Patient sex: F
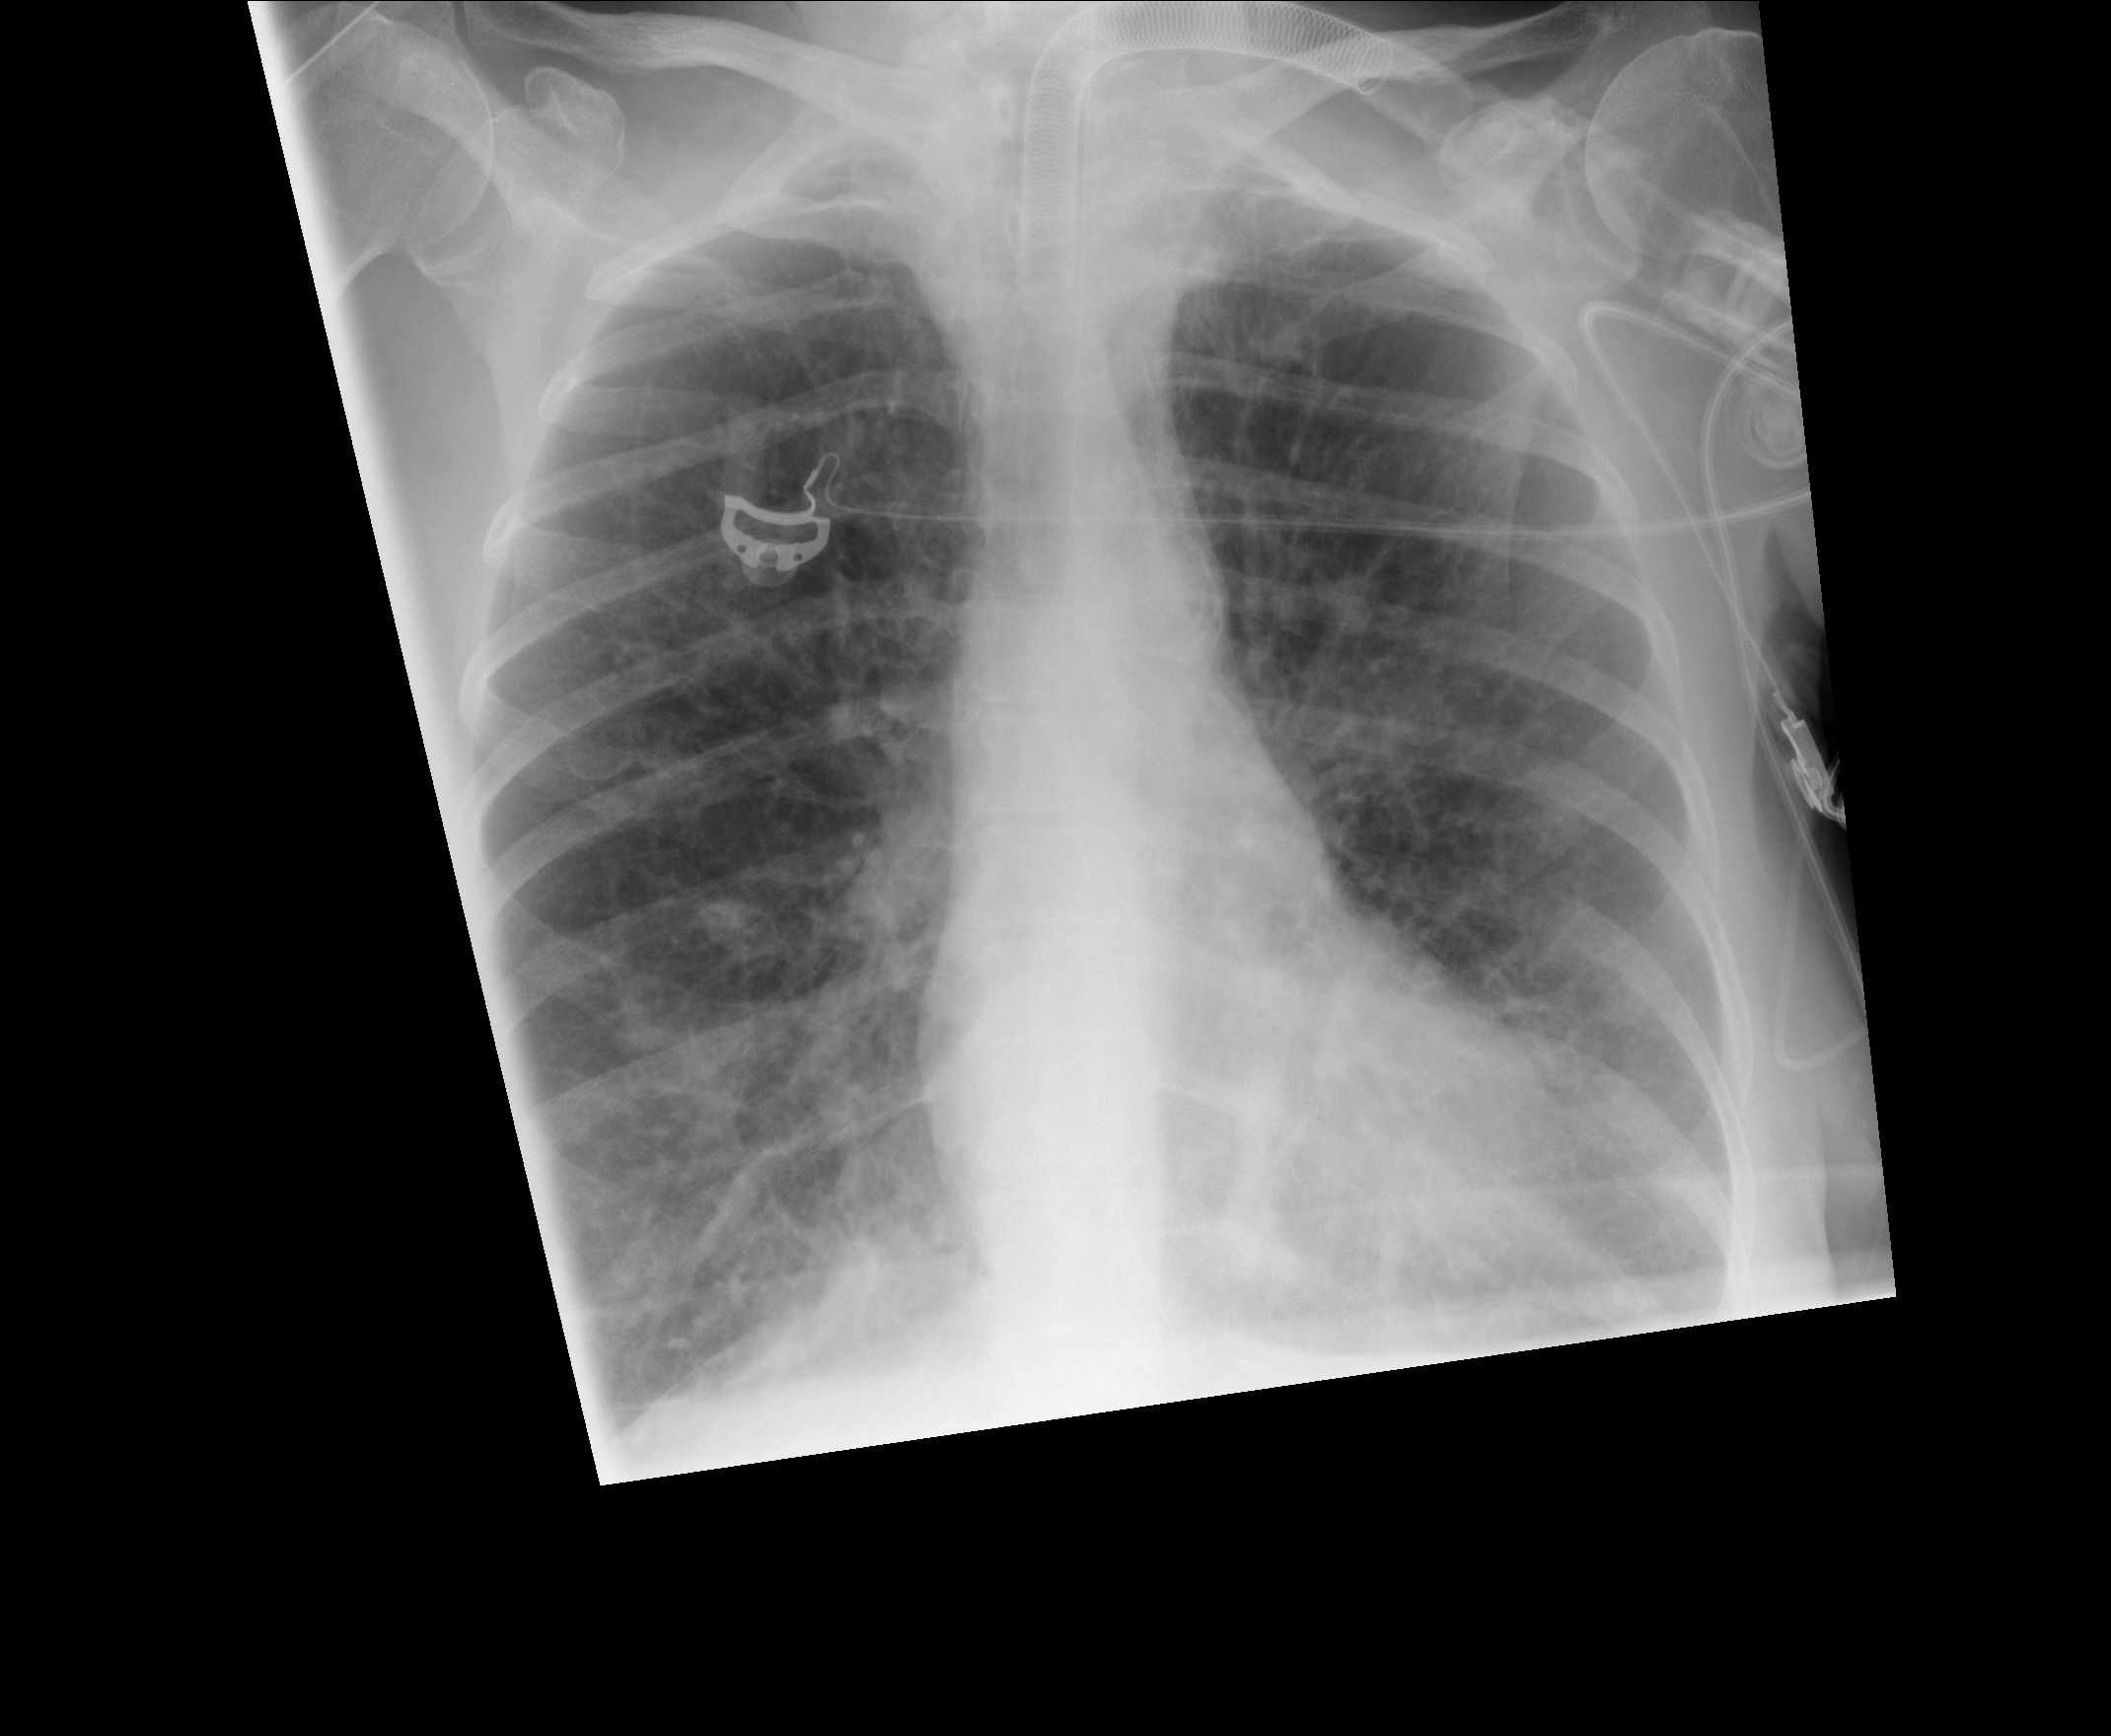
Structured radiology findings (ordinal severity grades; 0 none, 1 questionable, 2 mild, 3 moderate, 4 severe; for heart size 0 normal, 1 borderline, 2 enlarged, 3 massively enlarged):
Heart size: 0
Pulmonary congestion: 2
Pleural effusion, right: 0
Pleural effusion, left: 2
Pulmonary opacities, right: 3
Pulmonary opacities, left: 0
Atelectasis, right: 2
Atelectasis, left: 0